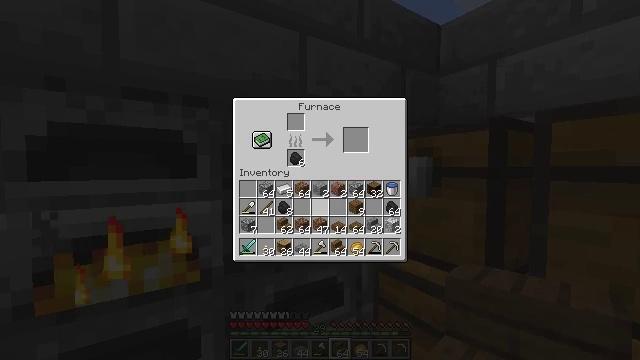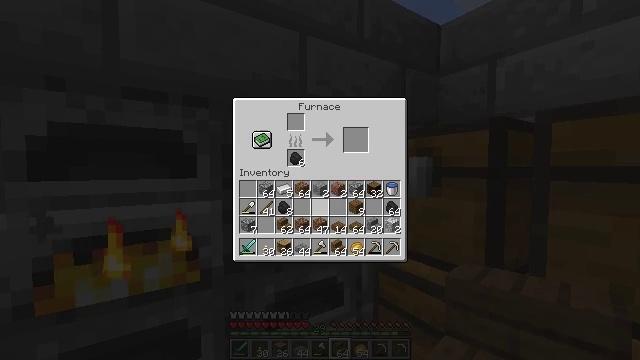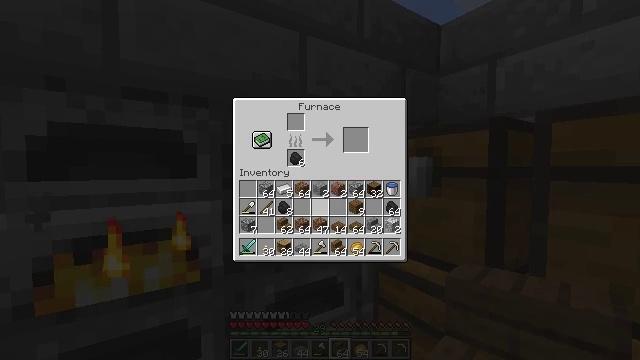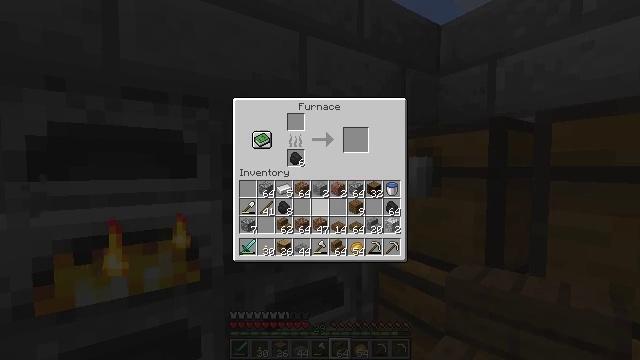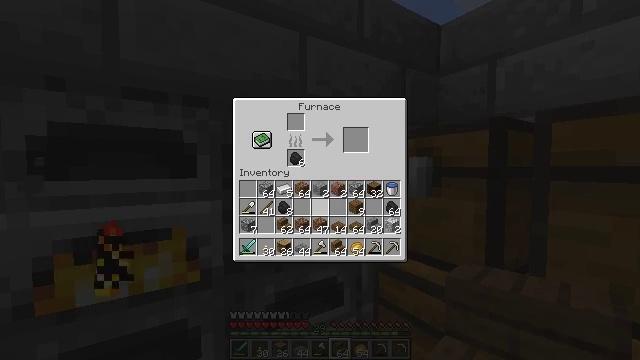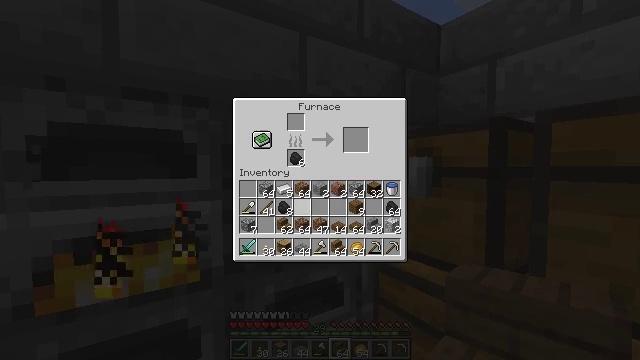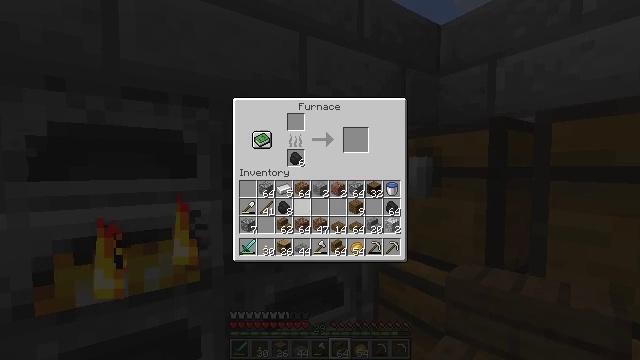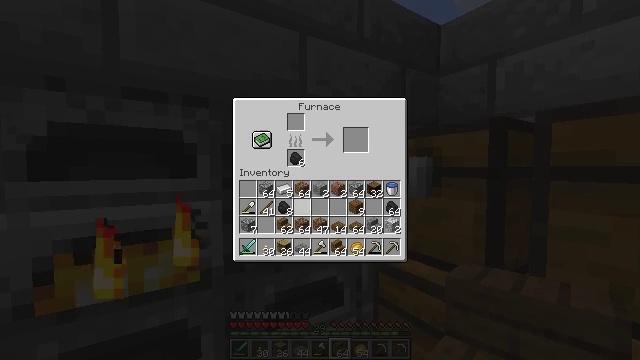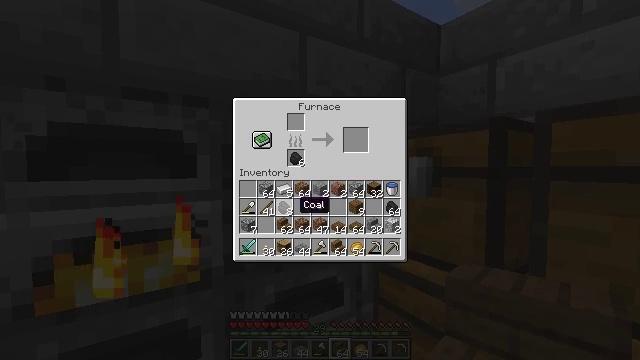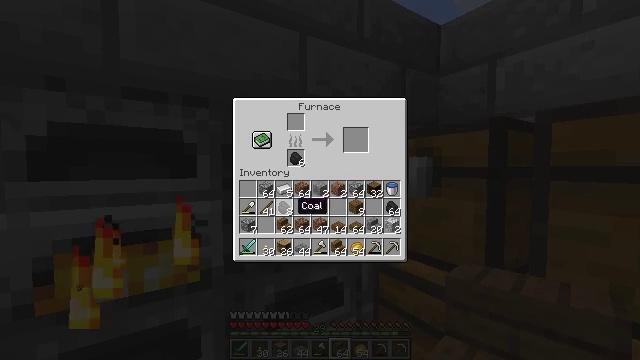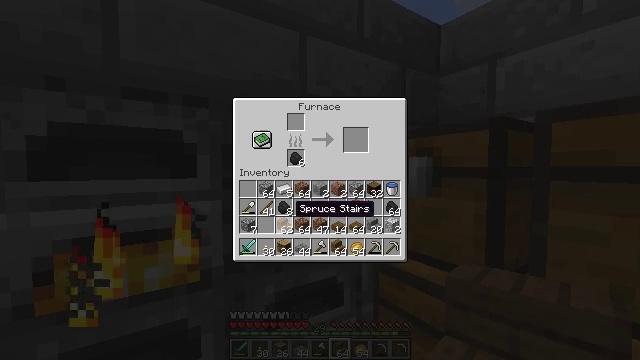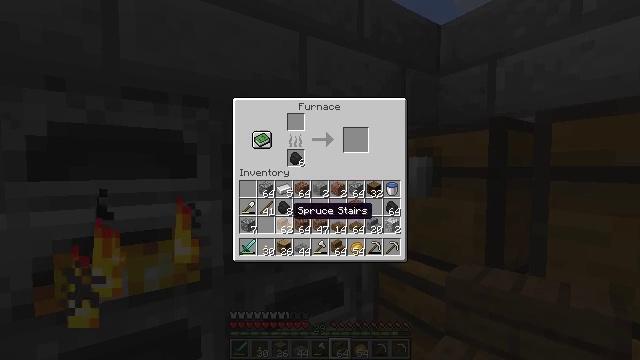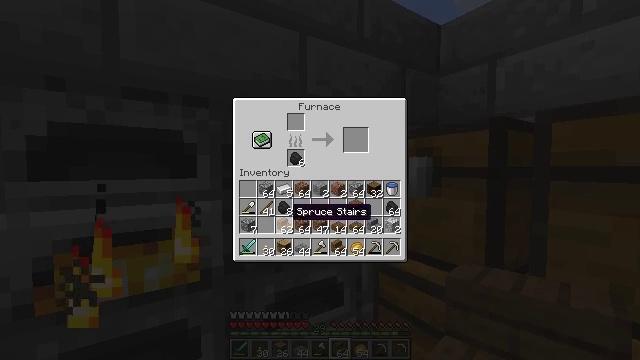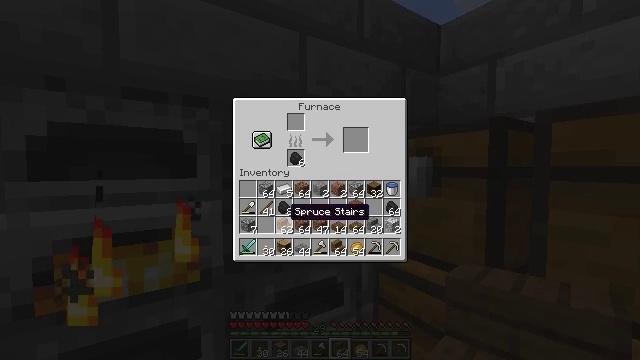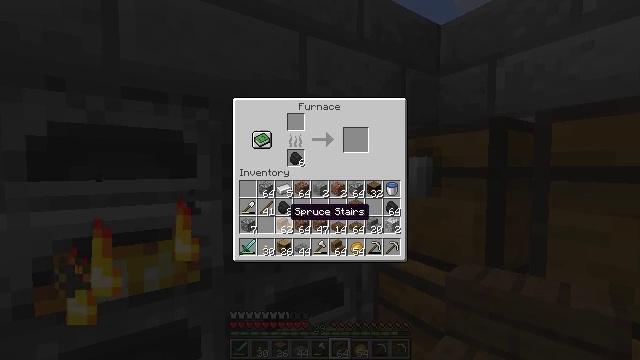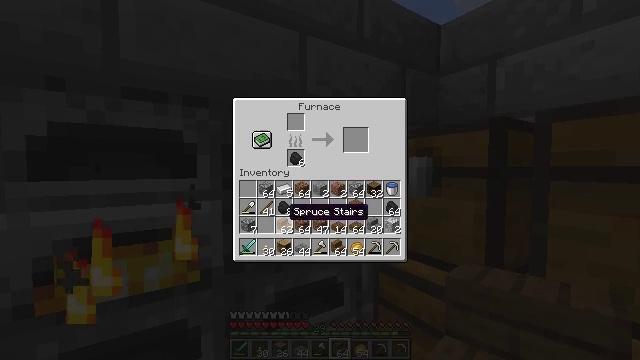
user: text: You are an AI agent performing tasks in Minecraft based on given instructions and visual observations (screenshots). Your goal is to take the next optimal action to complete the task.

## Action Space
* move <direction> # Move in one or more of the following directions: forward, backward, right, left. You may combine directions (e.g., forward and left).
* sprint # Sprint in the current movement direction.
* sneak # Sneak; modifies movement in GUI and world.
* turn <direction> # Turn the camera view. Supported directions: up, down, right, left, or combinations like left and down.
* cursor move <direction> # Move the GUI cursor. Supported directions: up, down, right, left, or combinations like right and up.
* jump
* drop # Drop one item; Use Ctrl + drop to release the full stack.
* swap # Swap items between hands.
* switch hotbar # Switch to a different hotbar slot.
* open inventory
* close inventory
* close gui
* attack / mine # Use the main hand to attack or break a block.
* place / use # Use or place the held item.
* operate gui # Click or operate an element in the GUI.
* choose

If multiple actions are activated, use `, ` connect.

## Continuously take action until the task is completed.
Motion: motion action
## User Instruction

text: Collect the birch slab for reuse.
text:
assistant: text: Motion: no_op
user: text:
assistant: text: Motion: no_op
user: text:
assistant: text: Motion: no_op
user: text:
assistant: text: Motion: no_op
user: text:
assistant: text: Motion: cursor move left
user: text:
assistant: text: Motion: no_op
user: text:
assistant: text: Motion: no_op
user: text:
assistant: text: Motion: no_op
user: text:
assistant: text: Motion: sneak
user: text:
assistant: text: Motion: sneak
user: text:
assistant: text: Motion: sneak
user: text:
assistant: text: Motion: sneak
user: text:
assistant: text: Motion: sneak
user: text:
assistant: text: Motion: sneak
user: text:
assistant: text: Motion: sneak
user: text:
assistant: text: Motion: sneak
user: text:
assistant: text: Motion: sneak, cursor move up
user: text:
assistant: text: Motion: sneak
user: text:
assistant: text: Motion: sneak
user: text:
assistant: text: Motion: sneak
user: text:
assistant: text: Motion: sneak
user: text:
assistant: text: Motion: sneak
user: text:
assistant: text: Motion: sneak
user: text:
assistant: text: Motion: sneak
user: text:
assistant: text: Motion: sneak
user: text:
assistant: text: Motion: sneak, operate gui
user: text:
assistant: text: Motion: sneak, operate gui
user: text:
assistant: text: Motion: sneak
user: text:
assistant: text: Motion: sneak
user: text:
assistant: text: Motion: sneak